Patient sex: M
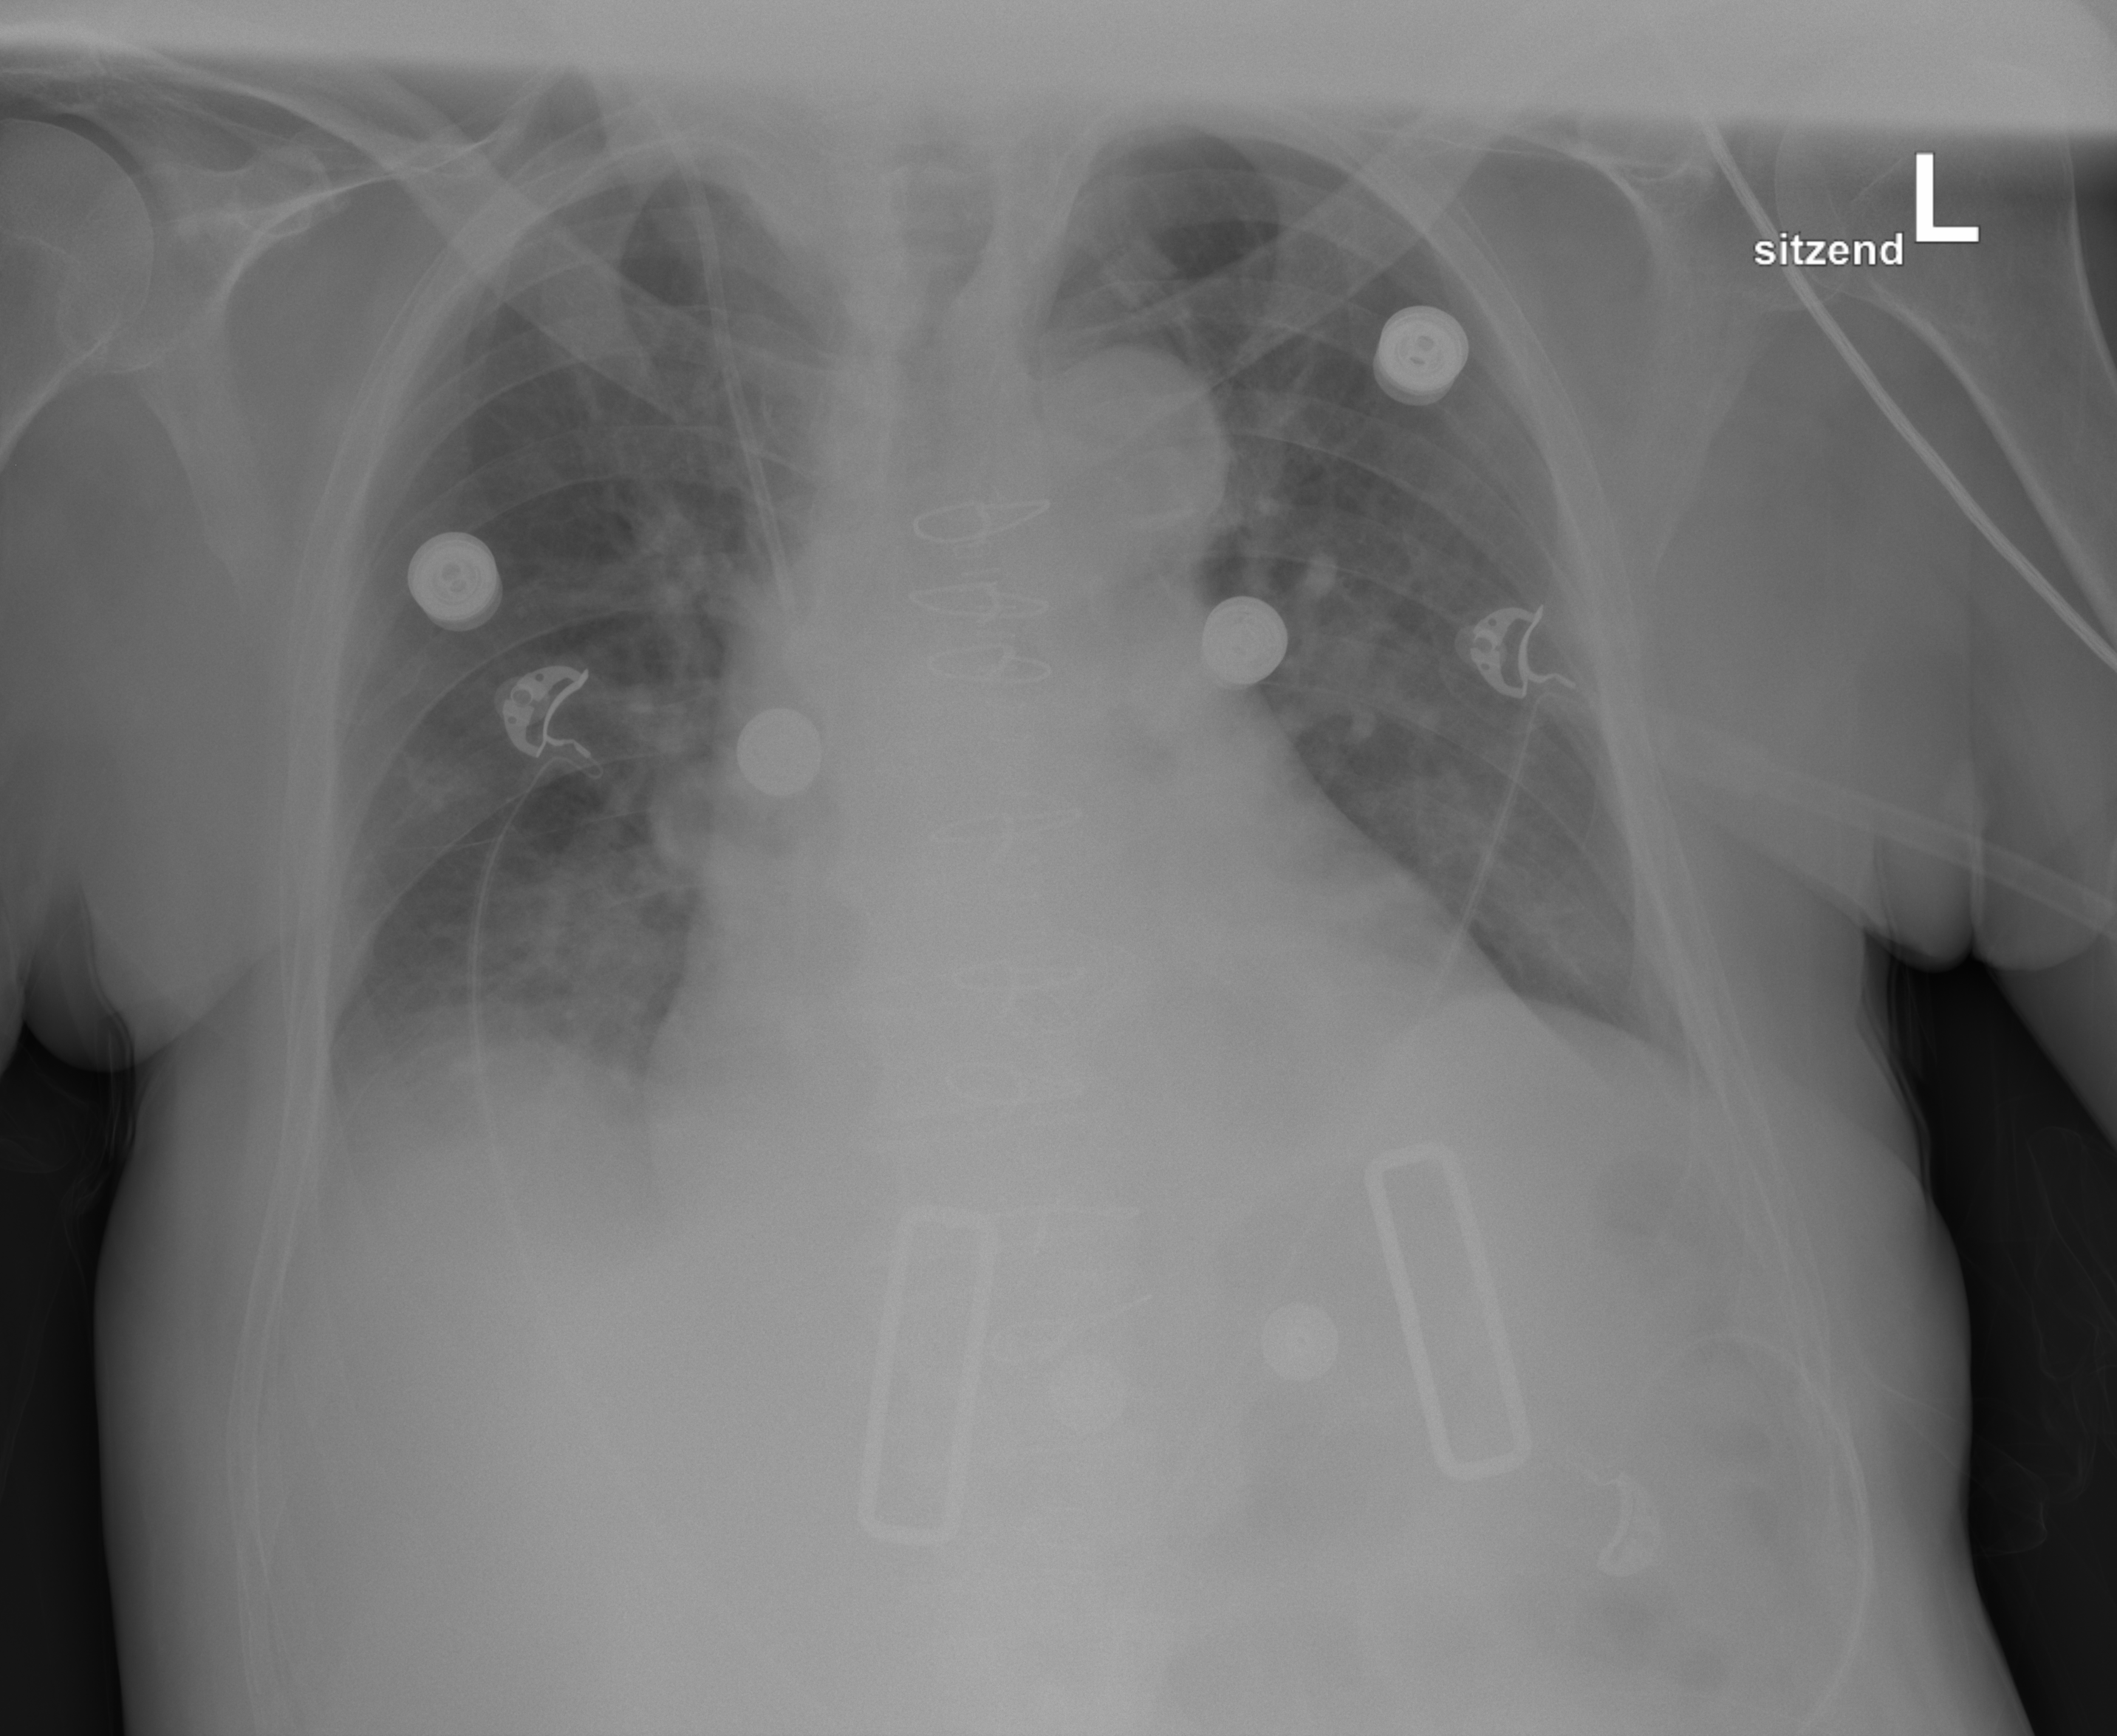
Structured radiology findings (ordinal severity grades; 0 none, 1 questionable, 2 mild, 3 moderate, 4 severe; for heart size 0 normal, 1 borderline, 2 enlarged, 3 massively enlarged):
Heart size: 2
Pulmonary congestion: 2
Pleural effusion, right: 2
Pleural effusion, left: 1
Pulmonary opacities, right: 2
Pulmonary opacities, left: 1
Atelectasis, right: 2
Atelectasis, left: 2